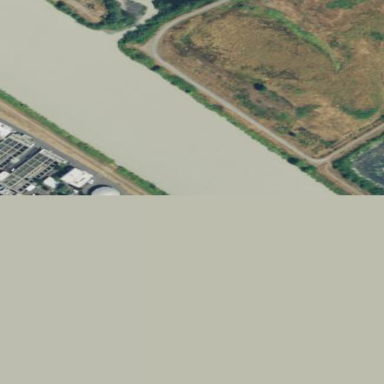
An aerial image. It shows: View of wastewater plant.